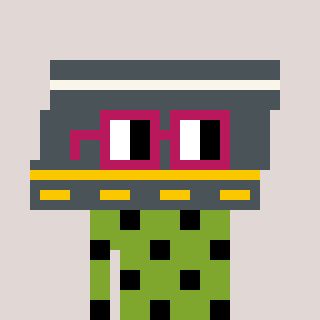
a pixel art character with square dark red glasses, a road-shaped head and a slimegreen-colored body on a warm background